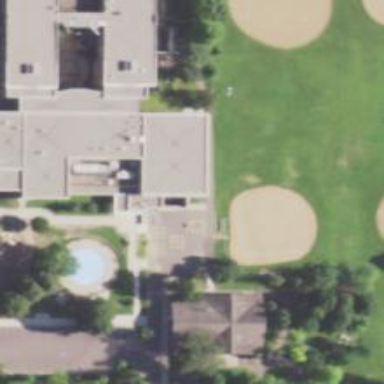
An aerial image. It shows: Pitch designated for four square sports.